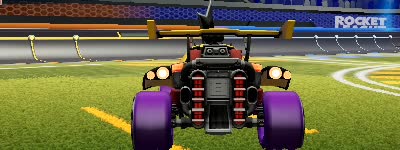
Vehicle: octane